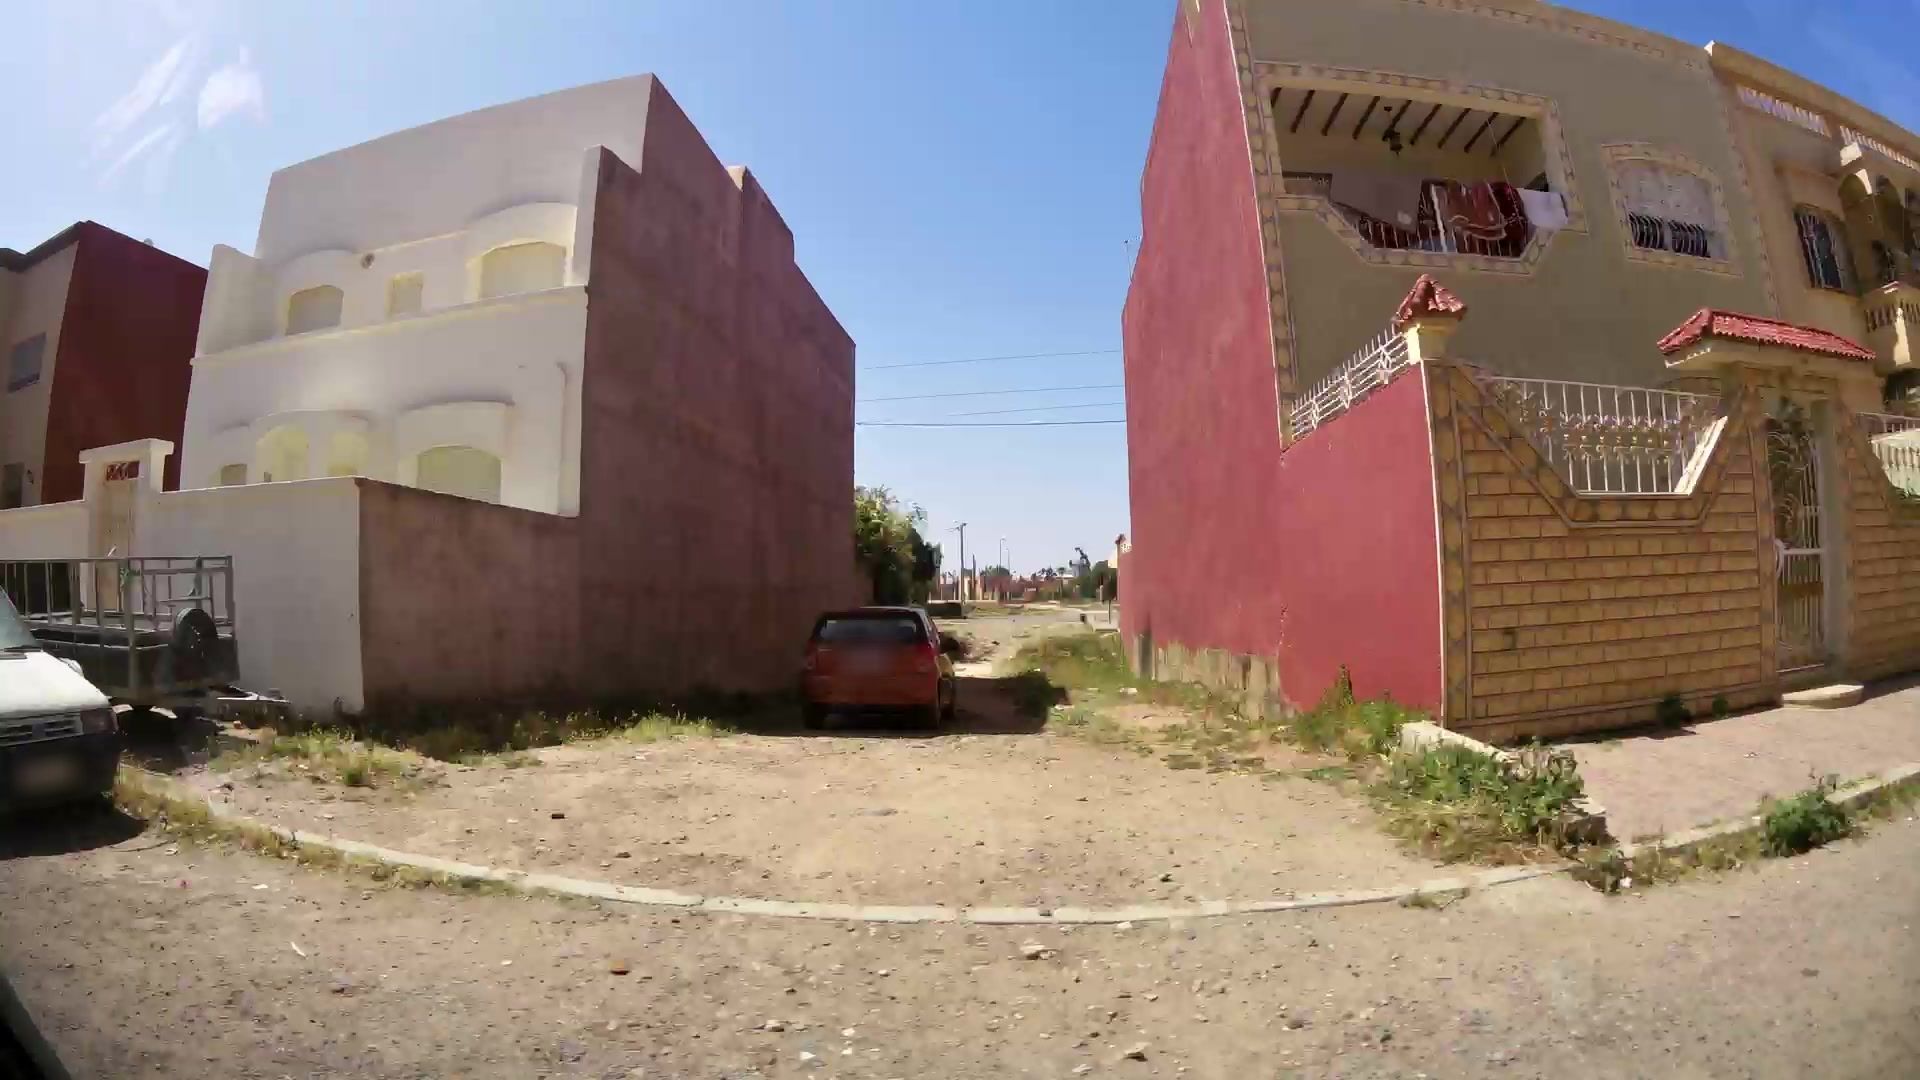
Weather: snowy
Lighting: day
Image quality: good
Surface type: walking surface
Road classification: track, residential
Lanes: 2.0
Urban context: urban centre
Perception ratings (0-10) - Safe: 2.87, Lively: 1.74, Beautiful: 4.7, Boring: 5.27, Depressing: 7.72, Wealthy: 3.48